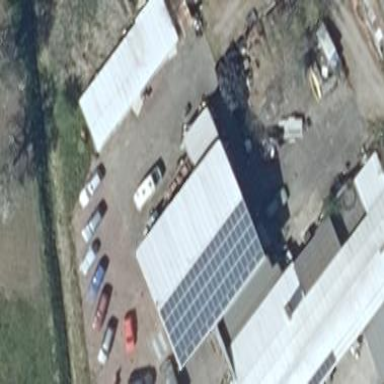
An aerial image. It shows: Commercial building housing car shop.